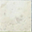
Piece: xx